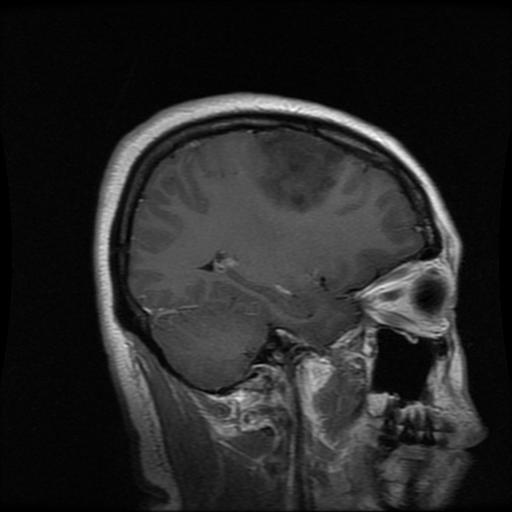
Label: glioma